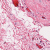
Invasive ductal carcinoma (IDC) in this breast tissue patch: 0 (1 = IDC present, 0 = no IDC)